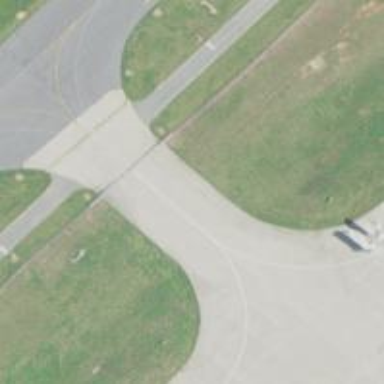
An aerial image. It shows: View of taxiway at the airport.